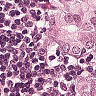
Metastatic tissue present: yes